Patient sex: F
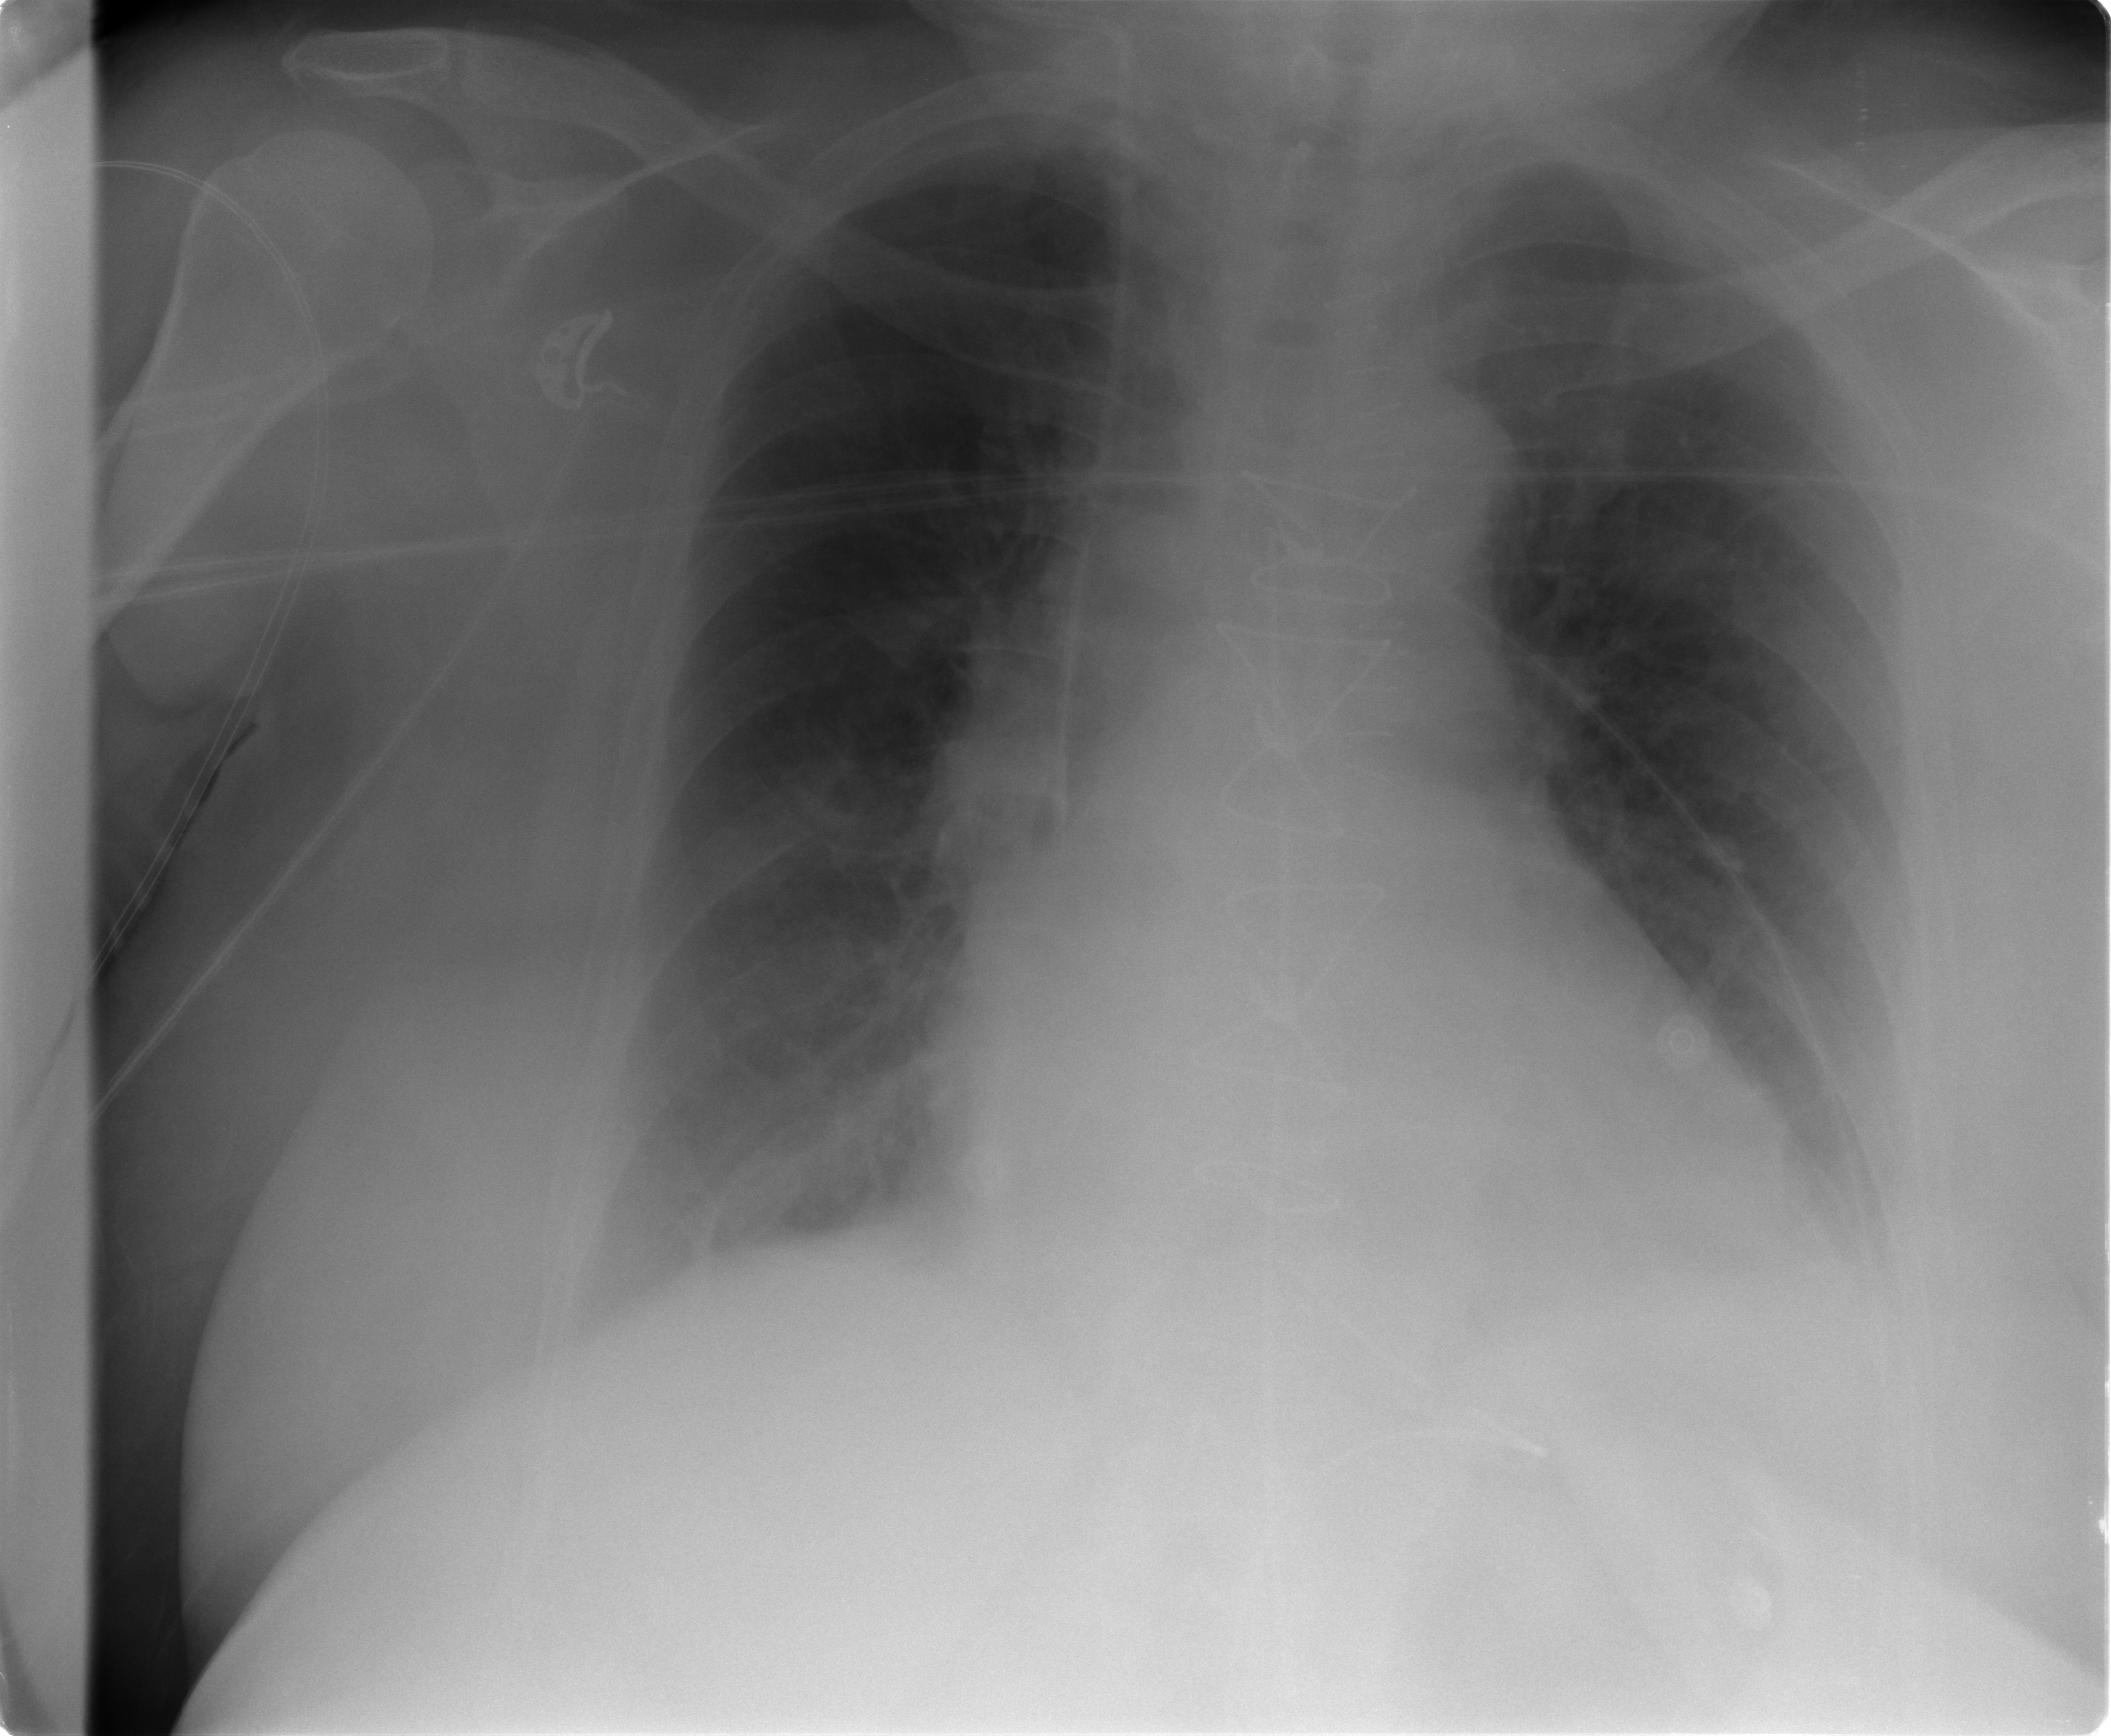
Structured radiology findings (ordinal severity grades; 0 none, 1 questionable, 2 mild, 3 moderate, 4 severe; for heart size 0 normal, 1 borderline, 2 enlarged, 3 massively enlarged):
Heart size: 0
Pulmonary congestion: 1
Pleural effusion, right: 0
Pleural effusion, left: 1
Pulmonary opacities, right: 1
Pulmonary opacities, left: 0
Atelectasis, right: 1
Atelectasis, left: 2